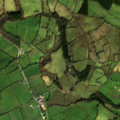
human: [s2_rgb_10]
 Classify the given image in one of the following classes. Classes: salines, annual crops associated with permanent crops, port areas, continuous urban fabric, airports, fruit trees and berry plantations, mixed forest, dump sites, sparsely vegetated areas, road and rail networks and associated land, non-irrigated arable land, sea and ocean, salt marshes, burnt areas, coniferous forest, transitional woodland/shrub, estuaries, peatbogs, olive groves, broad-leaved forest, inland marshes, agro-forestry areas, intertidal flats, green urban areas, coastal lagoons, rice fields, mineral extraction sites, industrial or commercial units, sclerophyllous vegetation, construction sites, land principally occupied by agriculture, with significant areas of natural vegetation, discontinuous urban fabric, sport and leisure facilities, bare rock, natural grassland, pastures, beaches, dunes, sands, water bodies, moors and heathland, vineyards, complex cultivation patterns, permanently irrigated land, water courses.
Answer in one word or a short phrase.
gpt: pastures, land principally occupied by agriculture, with significant areas of natural vegetation, coniferous forest